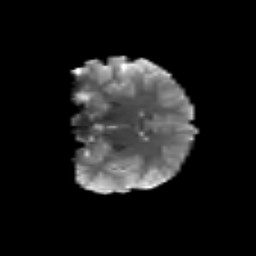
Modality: T2w
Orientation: coronal
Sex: male
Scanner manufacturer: siemens
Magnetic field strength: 3 T
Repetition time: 5 s
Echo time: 0.071 s